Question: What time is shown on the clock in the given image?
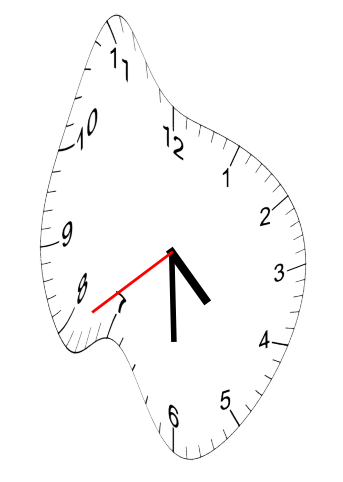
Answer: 04:29:39